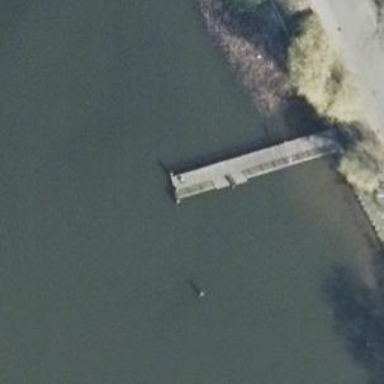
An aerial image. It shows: Man-made pier.